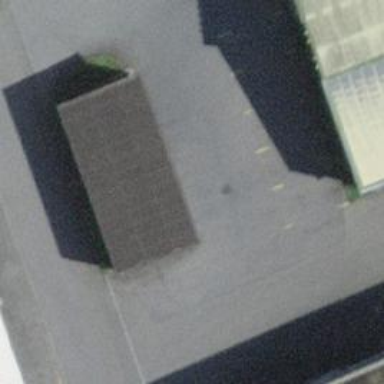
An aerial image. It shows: Industrial building.